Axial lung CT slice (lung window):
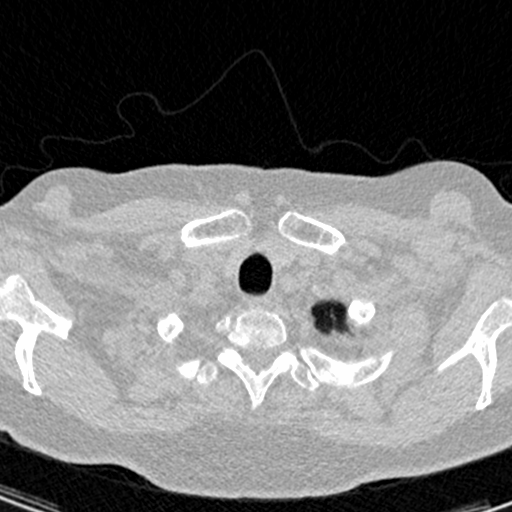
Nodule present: no